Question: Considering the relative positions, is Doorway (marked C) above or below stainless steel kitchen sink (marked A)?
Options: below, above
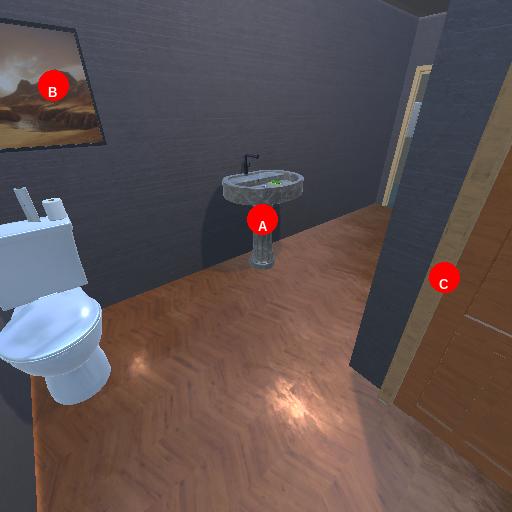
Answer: below